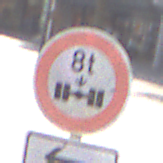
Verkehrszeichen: TatsaechlicheAchslast
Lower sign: RichtungsangabeDurchPfeile2
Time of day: MorningAfternoon
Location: Outdoor (Urban)
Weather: Clear
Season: NotSpecified
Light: Natural